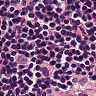
Metastatic tissue present: no